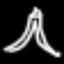
Label: The Eiffel Tower